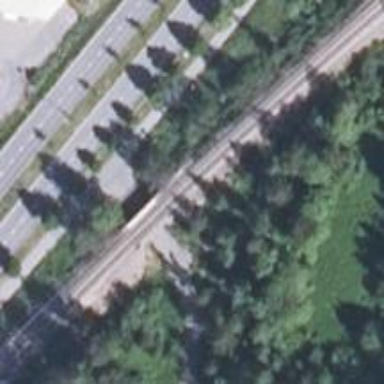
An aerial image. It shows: Bridge carrying railway with continuous electrified contact lines.